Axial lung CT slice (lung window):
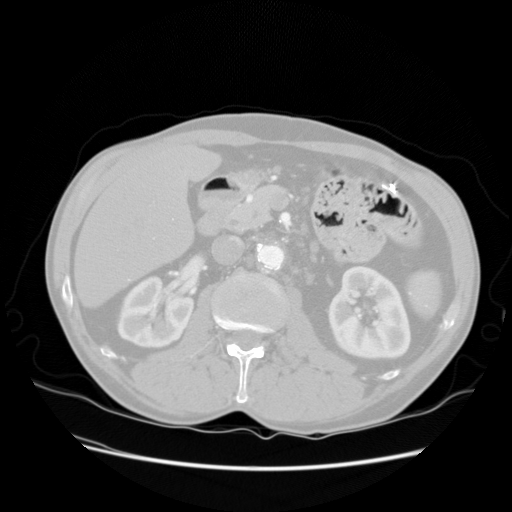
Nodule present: no